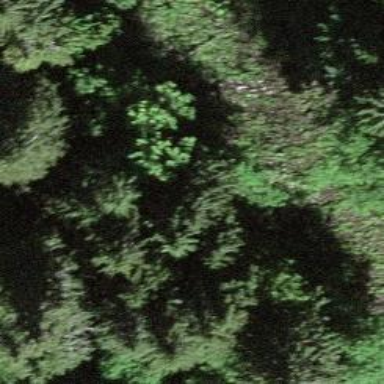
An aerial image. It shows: Forest area.